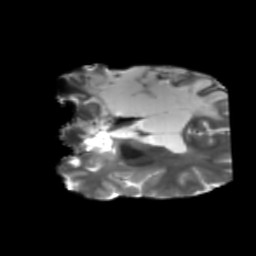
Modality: T2w
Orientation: coronal
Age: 40
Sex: male
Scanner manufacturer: siemens
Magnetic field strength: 3 T
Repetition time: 5.25 s
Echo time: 0.08 s